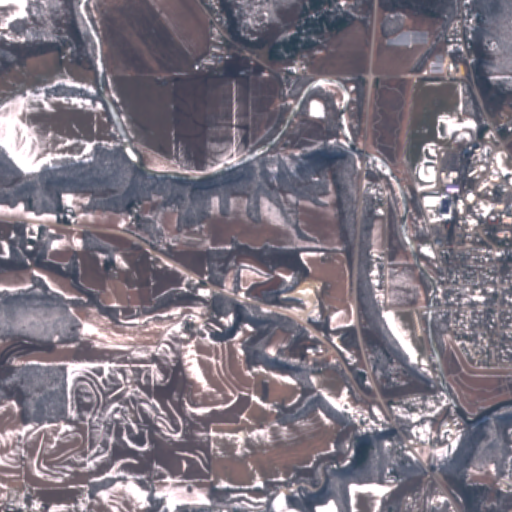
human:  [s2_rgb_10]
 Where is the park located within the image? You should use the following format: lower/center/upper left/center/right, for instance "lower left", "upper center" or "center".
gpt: The park is located in the right of the image.
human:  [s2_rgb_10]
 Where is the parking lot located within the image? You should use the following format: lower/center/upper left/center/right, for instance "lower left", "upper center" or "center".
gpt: The parking lot is located in the upper right of the image.
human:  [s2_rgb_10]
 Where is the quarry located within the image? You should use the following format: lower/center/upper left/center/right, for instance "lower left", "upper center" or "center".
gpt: The quarry is located in the center of the image.
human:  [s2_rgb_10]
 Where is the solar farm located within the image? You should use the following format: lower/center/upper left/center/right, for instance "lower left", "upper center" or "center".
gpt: The solar farm is located in the upper right of the image.
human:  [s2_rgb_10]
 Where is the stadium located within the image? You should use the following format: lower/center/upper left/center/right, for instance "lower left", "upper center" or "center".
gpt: The stadium is located in the center right of the image.
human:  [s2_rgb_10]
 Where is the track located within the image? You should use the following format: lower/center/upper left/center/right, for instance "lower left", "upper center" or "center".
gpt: The track is located in the center right of the image.
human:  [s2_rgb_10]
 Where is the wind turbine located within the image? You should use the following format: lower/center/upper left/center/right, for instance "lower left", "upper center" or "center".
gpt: The wind turbine is located in the center of the image.
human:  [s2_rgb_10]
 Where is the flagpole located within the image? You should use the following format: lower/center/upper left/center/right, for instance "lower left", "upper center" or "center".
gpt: The flagpole is located in the center right of the image.
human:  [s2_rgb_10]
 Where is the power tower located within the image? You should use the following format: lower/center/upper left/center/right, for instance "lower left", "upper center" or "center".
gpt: There is no power tower in the image.